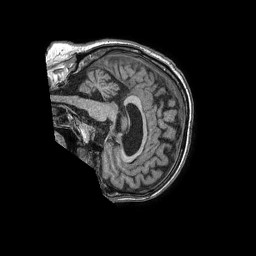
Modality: T1w
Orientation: sagittal
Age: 62
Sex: male
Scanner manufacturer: philips
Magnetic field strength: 1.5 T
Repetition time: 0.007525 s
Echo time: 0.003419 s